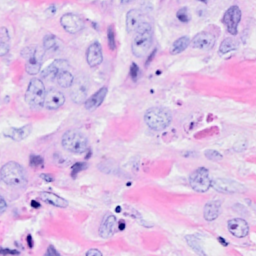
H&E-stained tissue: Breast